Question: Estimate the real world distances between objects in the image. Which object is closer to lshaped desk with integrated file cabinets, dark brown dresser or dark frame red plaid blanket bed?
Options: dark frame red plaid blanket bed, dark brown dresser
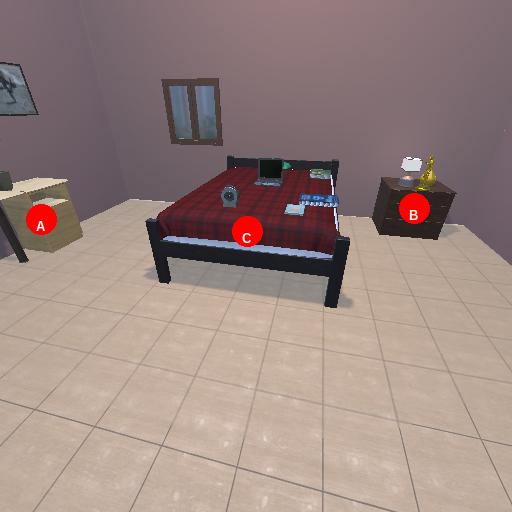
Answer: dark frame red plaid blanket bed